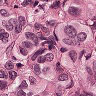
Metastatic tissue present: yes